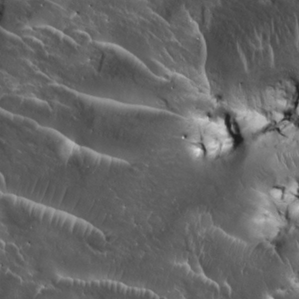
Label: non_frost